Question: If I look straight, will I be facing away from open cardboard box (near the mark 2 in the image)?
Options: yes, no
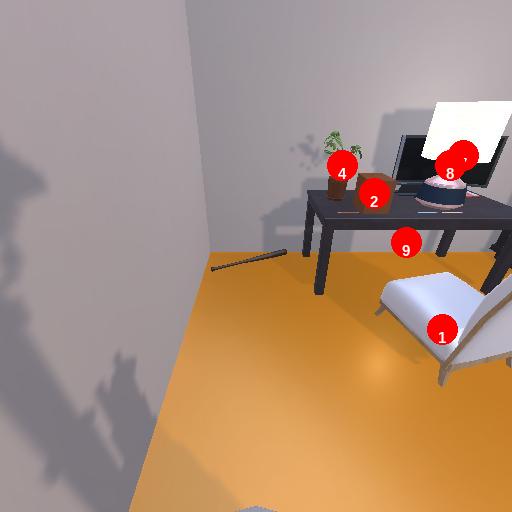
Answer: yes